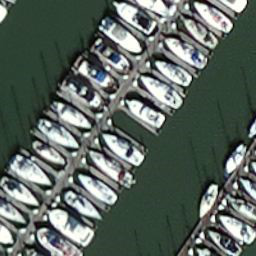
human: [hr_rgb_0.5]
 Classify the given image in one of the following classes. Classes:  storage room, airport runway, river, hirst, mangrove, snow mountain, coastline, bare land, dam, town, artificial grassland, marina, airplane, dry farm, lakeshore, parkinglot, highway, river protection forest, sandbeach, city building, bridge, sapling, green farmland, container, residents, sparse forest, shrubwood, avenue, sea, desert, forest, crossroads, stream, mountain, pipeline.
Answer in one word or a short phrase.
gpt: marina